Question: I am trying to fill a "hand" object in 'matlab' using 'imfill'. The object wasn't connected at the bottom so I drew a line and saved it. Now the object is completed and I'm trying to fill it using 'imfill( ,'holes');' but it isn't working. Please someone help me out here....
This is the image :

And my code:
'''
I = imread('45Hand.jpg');
im=rgb2gray(I);
[junk threshold] = edge(im, 'sobel');
fudgeFactor = 2;
BWs = edge(im,'sobel', threshold * fudgeFactor);
%figure, imshow(BWs), title('binary');
se90 = strel('line', 3, 90);
se0 = strel('line', 3, 0);
BWsdil = imdilate(BWs, [se90 se0]);
figure, imshow(BWsdil), title('dilated gradient mask');
hold on
p1=[700,100];
p2=[700,1200];
plot([p1(2),p2(2)],[p1(1),p2(1)],'Color','w','LineWidth',4);
f = getframe(gca);
BWsdil = frame2im(f);
imwrite(BWsdil, 'image2.jpg');
img = imread('image2.jpg');
figure, imshow(img);
BWdfill = imfill(img, 'holes');
figure, imshow(BWdfill);
'''
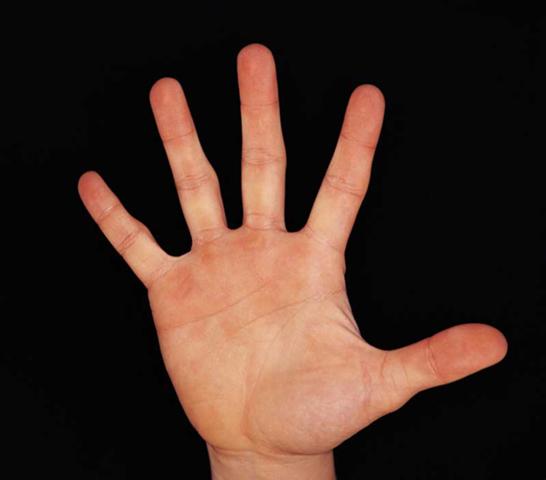
Answer: Try this and if there is a problem with the line adjustment then set it back to [700,100] and [700,1200] '#I have changed it to some different value. (see code)'
'''
I = imread('45Hand.jpg');
im=rgb2gray(I);
[h,w]=size(im);
[junk,threshold] = edge(im, 'sobel');
fudgeFactor = 2;
BWs = edge(im,'sobel', threshold * fudgeFactor);
%figure, imshow(BWs), title('binary');
se90 = strel('line', 3, 90);
se0 = strel('line', 3, 0);
BWsdil = imdilate(BWs, [se90 se0]);
figure, imshow(BWsdil), title('dilated gradient mask');
hold on
p1=[h,0]; % To draw a line on the bottom edge.
p2=[h,w];
plot([p1(2),p2(2)],[p1(1),p2(1)],'Color','w','LineWidth',4);
f = getframe(gca);
BWsdil = frame2im(f);
imwrite(BWsdil, 'image2.jpg');
img = imread('image2.jpg');
img = im2bw(img, graythresh(img));
figure, imshow(img);
BWdfill = imfill(img, 'holes');
figure, imshow(BWdfill);
'''
this way you get filled hand part....
Problem was that you were trying to use 'imfill(bw)' on 'grayscale' images but it works on binary images... see <URL>
Now the output image looks like: